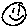
Label: smiley face